Question: How to change style of selected point in Highcharts? I would like to give it different color filling inside other than white.

'''
var chart = $('#container').highcharts();
chart.series[0].data[1].select()
'''
Demo: <URL>
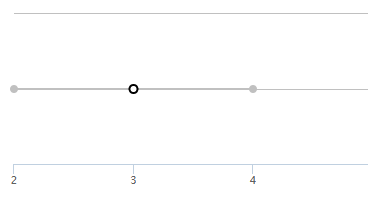
Answer: Use the states option for the marker.
'''
marker: {
states: {
hover: {
fillColor: 'red',
lineWidth: 0
},
select: {
color: 'red',
fillColor: 'green'
}
}
}
'''
<URL>